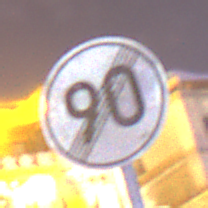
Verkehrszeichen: EndeGeschwindigkeit90
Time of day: Night
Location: Outdoor (Urban)
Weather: PartlyCloudy
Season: NotSpecified
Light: Natural